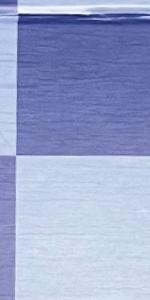
Label: Empty